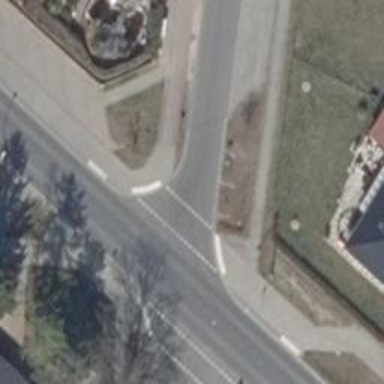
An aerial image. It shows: Road with "give way" sign.